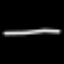
Label: line